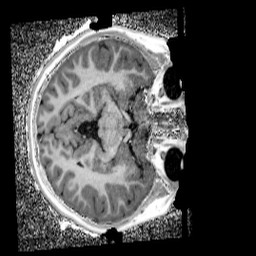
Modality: UNIT1_denoised
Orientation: axial
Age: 9
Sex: female
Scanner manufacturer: siemens
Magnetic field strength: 3 T
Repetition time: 4 s
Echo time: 0.00299 s